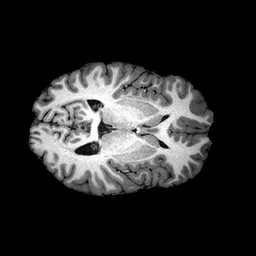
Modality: T1w
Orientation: axial